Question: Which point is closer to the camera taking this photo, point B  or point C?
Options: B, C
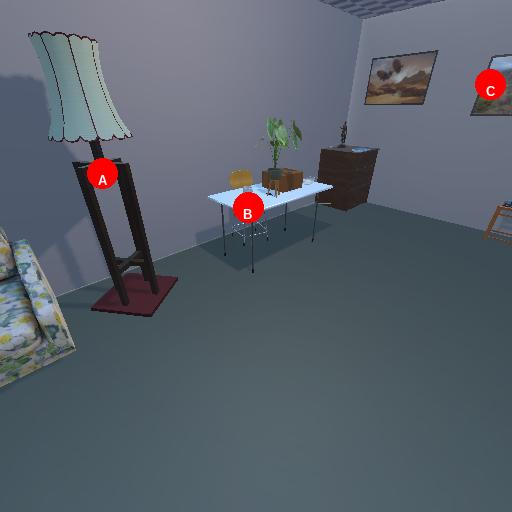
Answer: B